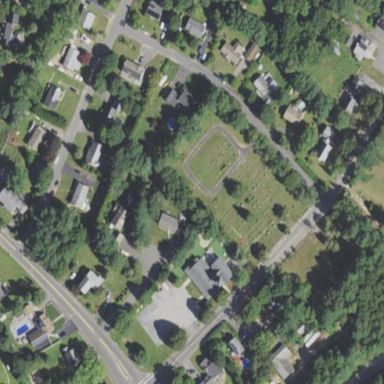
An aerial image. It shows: Cemetery with historic significance.